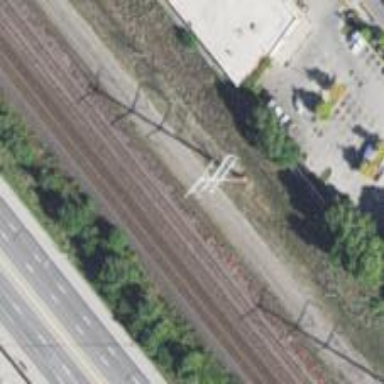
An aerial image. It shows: Railway siding with rails.